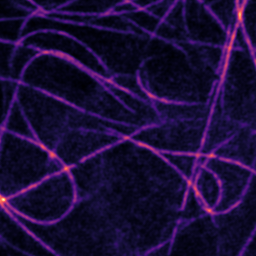
Label: Super-resolution Microtubules image